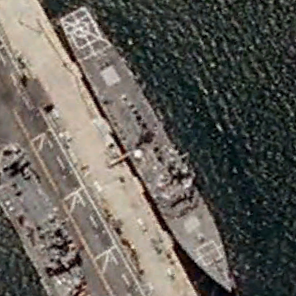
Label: destroyer